Aerial crown-view tile of a tropical tree (Barro Colorado Island, Panama), acquired 20241216:
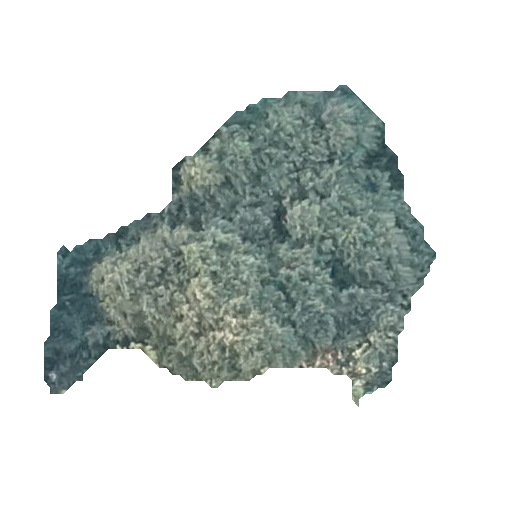
Species: Luehea seemannii
GBIF accepted scientific name: Luehea seemannii
Crown area: 112.559 m²